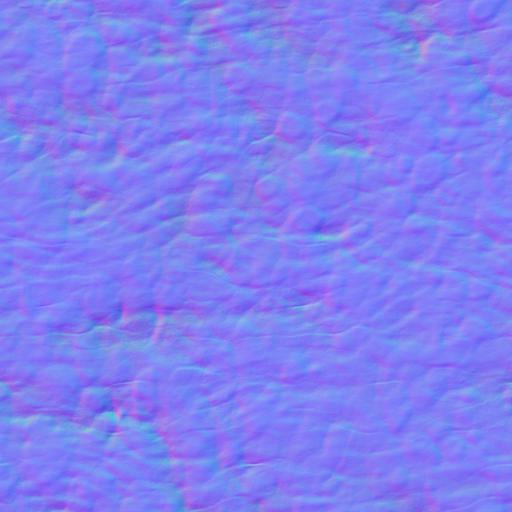
beach dirt dirty ground light sand white